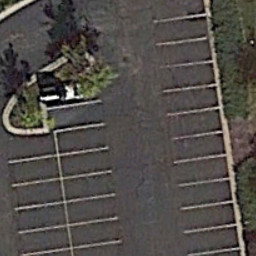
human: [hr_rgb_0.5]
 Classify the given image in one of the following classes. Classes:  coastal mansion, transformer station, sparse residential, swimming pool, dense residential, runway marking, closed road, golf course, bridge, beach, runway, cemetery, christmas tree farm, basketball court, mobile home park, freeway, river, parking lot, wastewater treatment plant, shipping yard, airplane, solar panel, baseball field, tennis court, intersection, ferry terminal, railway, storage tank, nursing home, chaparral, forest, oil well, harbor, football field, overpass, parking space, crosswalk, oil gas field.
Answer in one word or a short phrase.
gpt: parking space